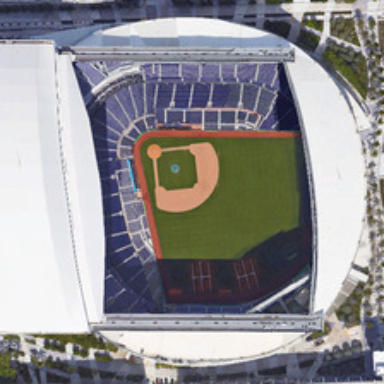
Some green trees are around a stadium with a baseball field .